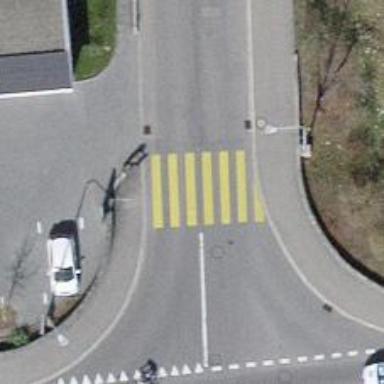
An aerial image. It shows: Uncontrolled zebra crossing with notable zebra markings.